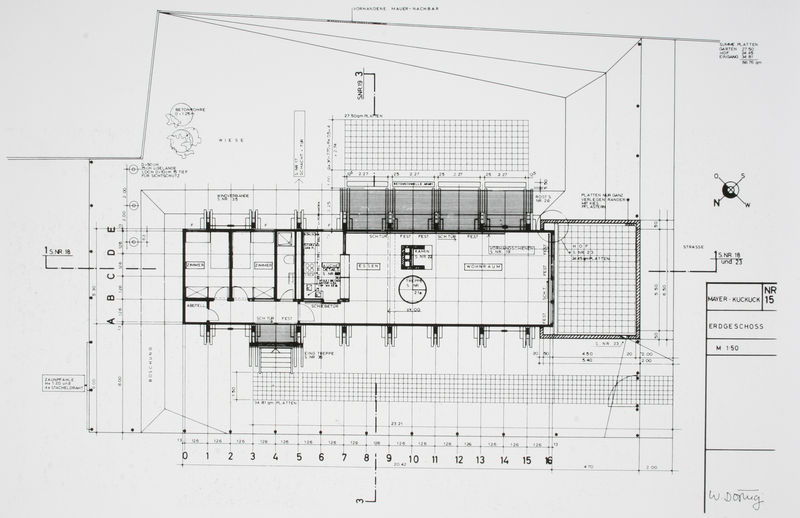
Titel: Grundriss
Künstler: Wolfgang Döring
Standort: Bad Honnef
Institution: Haus Mayer-Kuckuck
Schlagwörter: zeichnung, zimmer, garten, terrasse, linien, detail, ziffern, eingang, wohnhaus, buchstaben, beschriftung, entwurf, plan, geraden, grundriss, windrose